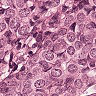
Metastatic tissue present: yes